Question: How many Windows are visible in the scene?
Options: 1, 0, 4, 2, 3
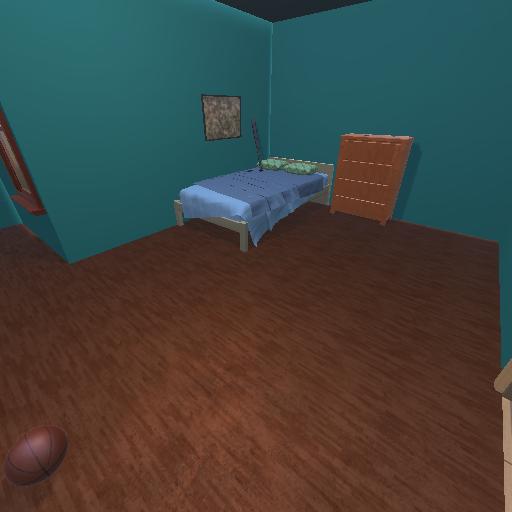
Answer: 1